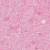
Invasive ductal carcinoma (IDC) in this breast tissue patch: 0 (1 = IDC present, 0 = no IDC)